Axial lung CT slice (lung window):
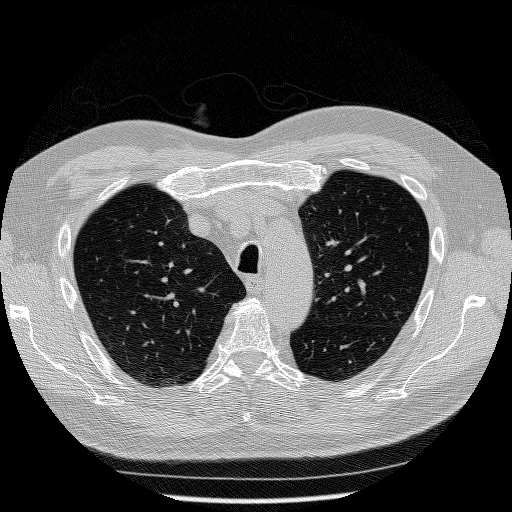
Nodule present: no